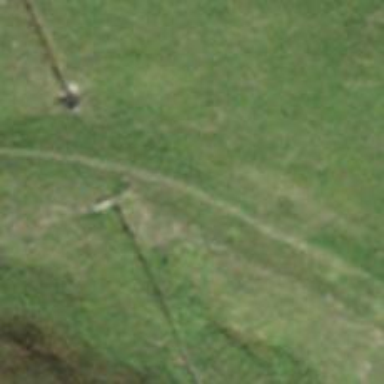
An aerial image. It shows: Grassy track with grade5 tracktype.